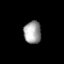
Tissue: prostate
Cell type: T cells
Senescence score: 0.3318
Nuclear area (px): 388
Mean DAPI intensity: 156.923